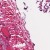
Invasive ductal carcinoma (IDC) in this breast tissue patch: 0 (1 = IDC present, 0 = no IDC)